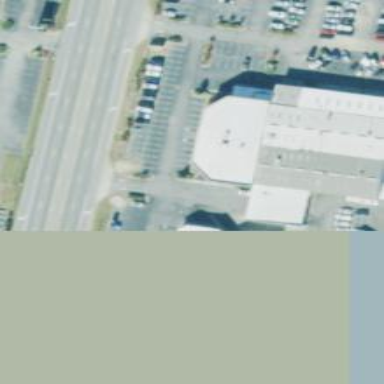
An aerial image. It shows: Car shop building.